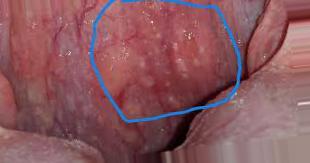
Condition: Mouth Ulcer